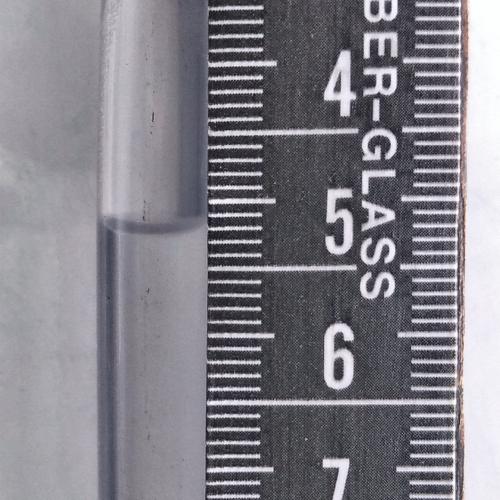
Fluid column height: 5.2 cm